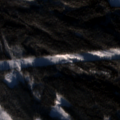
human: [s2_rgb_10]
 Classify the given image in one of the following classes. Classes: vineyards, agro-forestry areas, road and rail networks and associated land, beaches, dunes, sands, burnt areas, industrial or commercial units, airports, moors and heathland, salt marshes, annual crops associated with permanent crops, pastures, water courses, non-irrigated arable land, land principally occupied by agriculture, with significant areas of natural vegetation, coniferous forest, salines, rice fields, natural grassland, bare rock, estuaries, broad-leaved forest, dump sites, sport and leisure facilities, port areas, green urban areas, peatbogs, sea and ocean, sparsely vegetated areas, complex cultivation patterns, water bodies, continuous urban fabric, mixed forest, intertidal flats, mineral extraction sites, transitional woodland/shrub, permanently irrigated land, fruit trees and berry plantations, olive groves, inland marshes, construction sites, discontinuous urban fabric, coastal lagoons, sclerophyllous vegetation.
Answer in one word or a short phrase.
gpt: non-irrigated arable land, coniferous forest, mixed forest, transitional woodland/shrub